Question: Well i've tried <URL>:
'''
private IEnumerable<ToolStripMenuItem> GetItems(ToolStripMenuItem item)
{
foreach (ToolStripMenuItem dropDownItem in item.DropDownItems)
{
if (dropDownItem.HasDropDownItems)
{
foreach (ToolStripMenuItem subItem in GetItems(dropDownItem))
yield return subItem;
}
yield return dropDownItem;
}
}
private void button2_Click_1(object sender, EventArgs e)
{
List<ToolStripMenuItem> allItems = new List<ToolStripMenuItem>();
foreach (ToolStripMenuItem toolItem in menuStrip1.Items)
{
allItems.Add(toolItem);
MessageBox.Show(toolItem.Text);
allItems.AddRange(GetItems(toolItem));
}
}
'''
but i only get 'File', 'Edit', 'View'

i need to reach 'Export' (see the figure) and its 'subitem', and maybe change the visibility of 'Word' for example.
NOTE: the 'form' changes the 'menustrip' item dynamically thats why i need to loop through them.
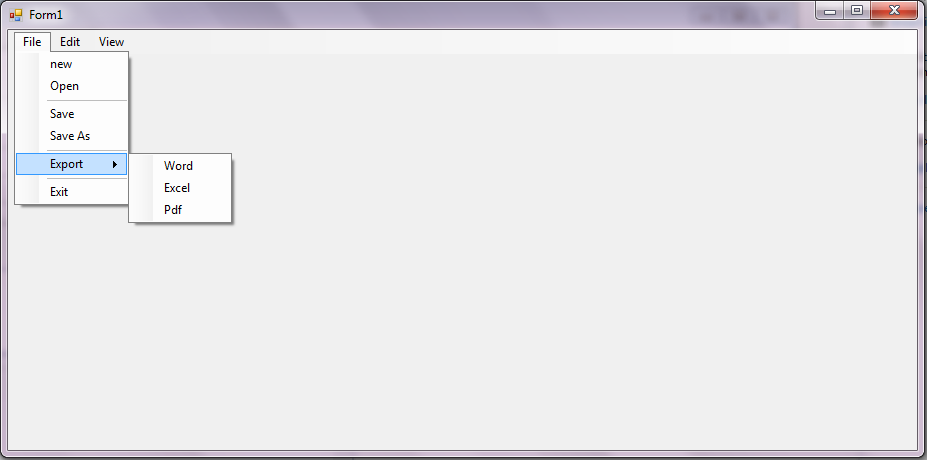
Answer: based on the details you provided you can use linq as
'''
var exportMenu=allItems.FirstOrDefault(t=>t.Text=="Export");
if(exportMenu!=null)
{
foreach(ToolStripItem item in exportMenu.DropDownItems) // here i changed the var item to ToolStripItem
{
if(item.Text=="Word") // as you mentioned in the requirements
item.Visible=false; // or any variable that will set the visibility of the item
}
}
'''
hope that this will help you
regards